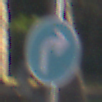
Verkehrszeichen: VorgeschriebeneFahrtrichtungRechts
Umgebung: Outdoor, Suburban
Tageszeit: MorningAfternoon
Wetter: Clear
Licht: Natural
Jahreszeit: NotSpecified
Kontrast: HighContrast